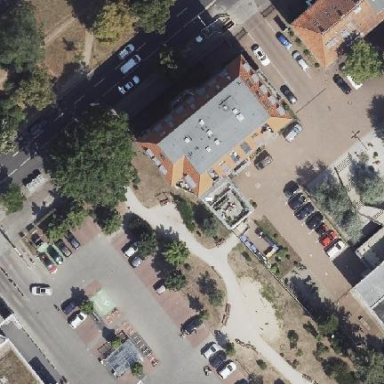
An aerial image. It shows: Part of building.